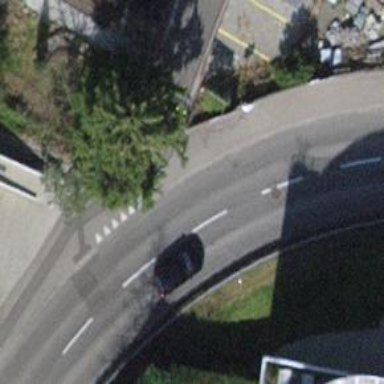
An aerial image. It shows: Cycle barrier.